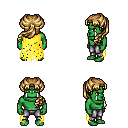
a pixel art fantasy rpg character, male body template, orc, green skin, yellow tattered cape, metal pants, blonde princess hairstyle, four views (front, back, left, right), 2x2 character sprite sheet, small pixel art, hard edges, no anti-aliasing